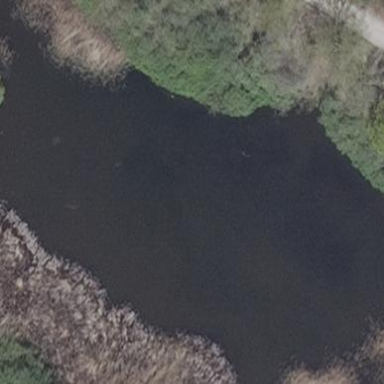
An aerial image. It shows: Peaceful pond surrounded by nature.